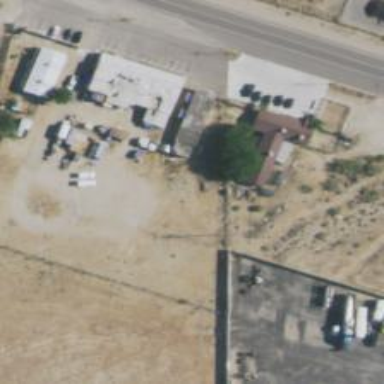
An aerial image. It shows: Animal shelter.